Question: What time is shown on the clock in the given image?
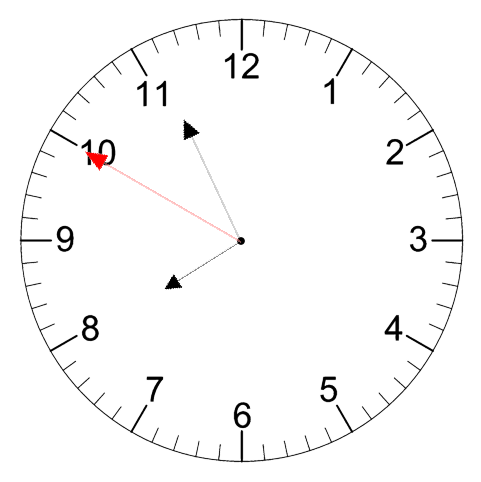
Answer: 07:55:50